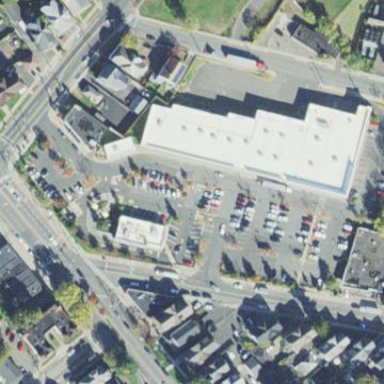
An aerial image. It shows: Commercial area.